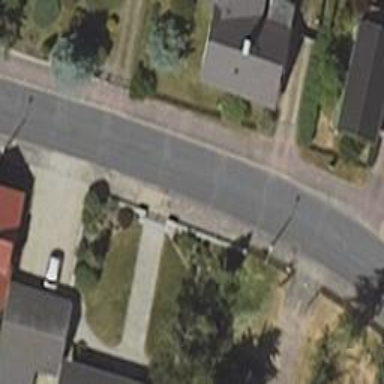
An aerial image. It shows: Secondary road with asphalt surface.